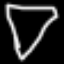
Label: diamond